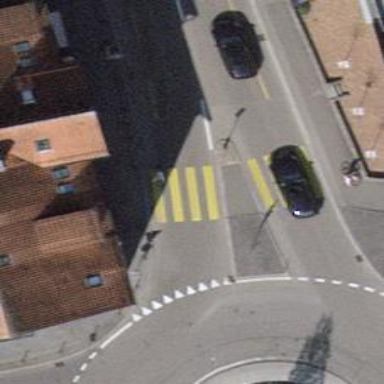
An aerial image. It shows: Marked pedestrian crossing with zebra designation and central island.